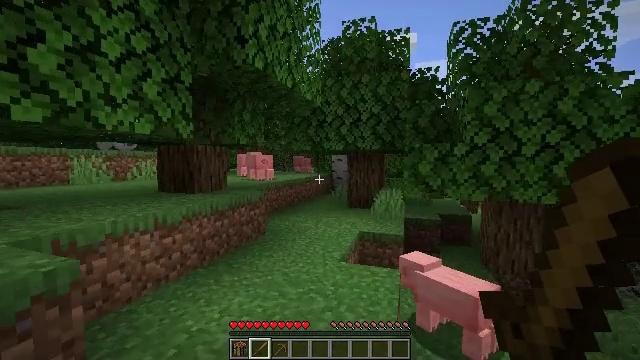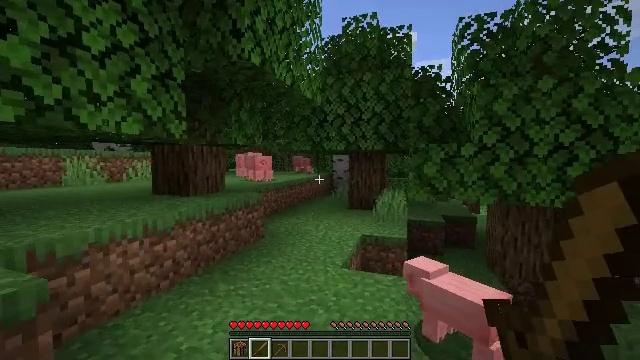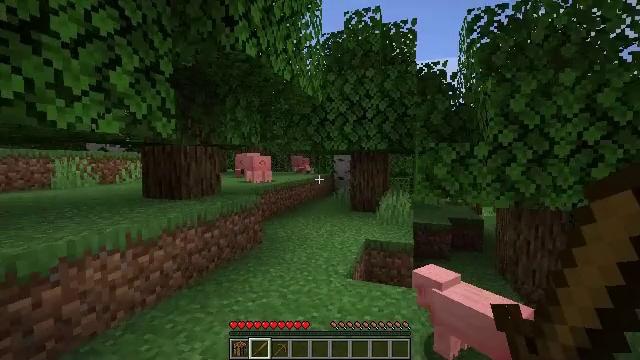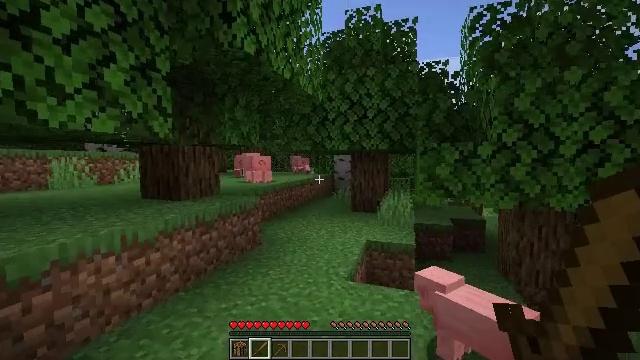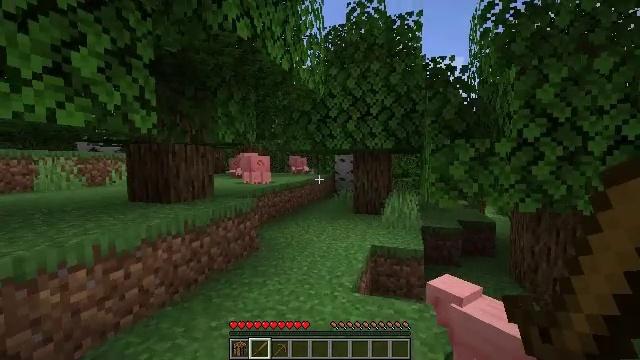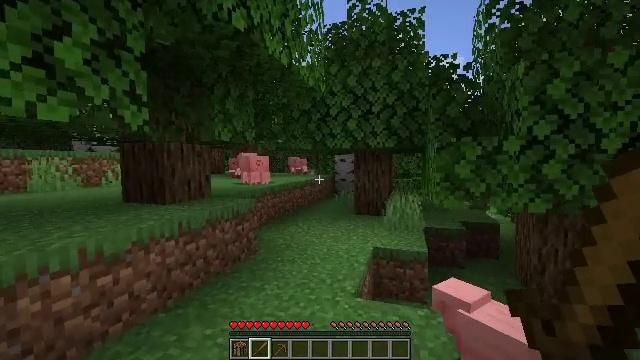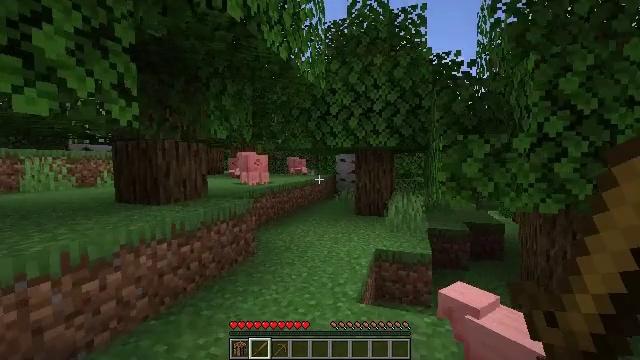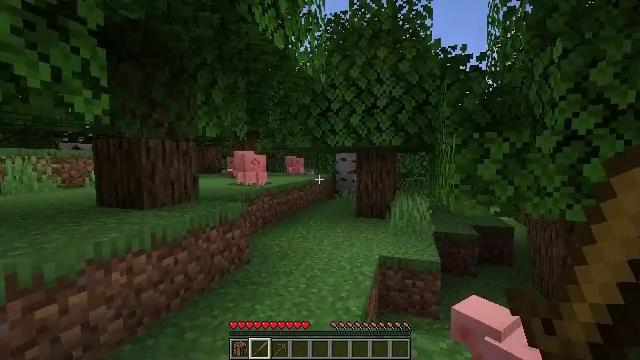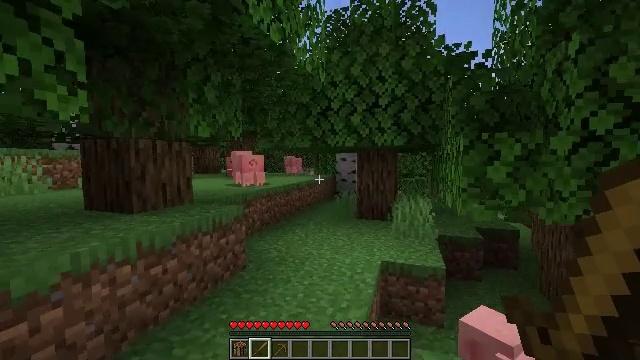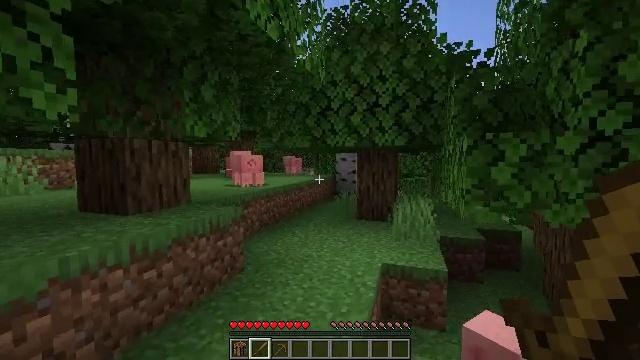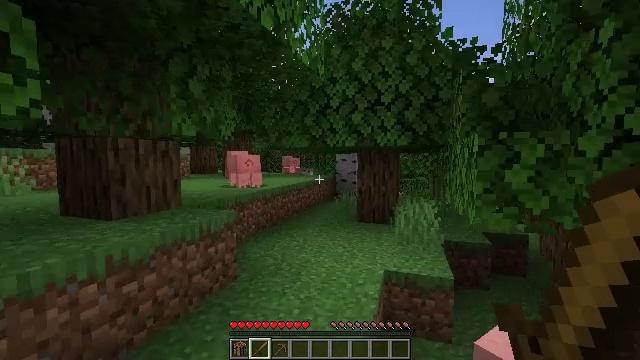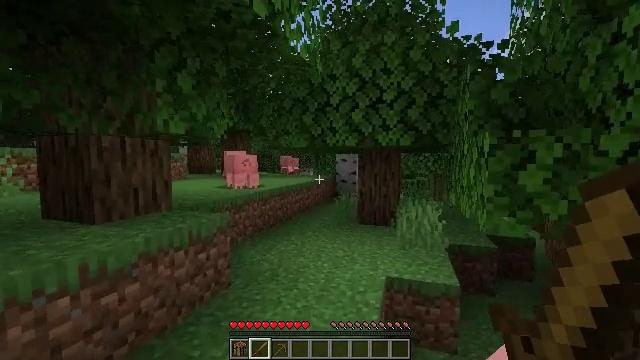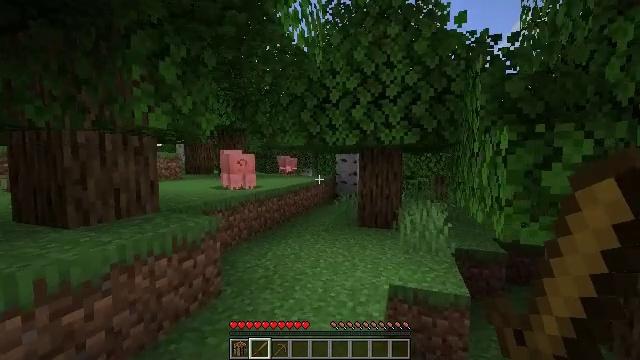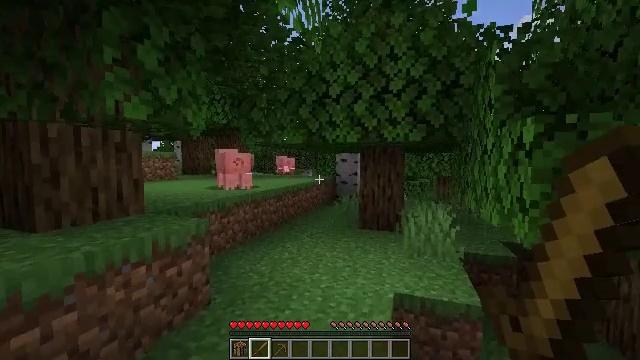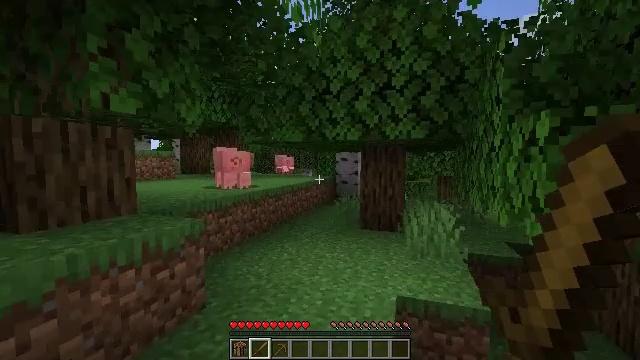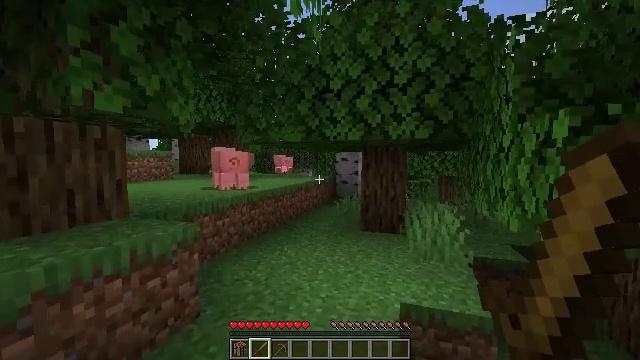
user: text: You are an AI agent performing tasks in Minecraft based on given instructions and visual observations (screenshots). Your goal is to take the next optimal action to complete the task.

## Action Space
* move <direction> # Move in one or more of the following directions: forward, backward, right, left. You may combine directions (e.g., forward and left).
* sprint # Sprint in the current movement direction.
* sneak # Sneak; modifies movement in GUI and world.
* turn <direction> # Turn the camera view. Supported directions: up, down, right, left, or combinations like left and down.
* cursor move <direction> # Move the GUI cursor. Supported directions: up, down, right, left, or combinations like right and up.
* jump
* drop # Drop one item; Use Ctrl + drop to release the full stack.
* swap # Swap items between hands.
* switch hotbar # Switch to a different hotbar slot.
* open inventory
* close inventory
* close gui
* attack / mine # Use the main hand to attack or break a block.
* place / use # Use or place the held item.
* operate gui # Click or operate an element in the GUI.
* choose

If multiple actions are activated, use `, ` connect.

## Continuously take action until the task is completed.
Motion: motion action
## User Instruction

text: Collect some oak leaves.
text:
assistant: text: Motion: move forward
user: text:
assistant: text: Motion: move forward
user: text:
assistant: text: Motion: move forward
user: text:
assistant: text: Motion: move forward
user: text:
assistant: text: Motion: move forward
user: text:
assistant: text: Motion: move forward
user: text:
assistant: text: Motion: move forward
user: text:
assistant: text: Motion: move forward
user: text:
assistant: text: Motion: move forward
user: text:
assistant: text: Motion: move forward
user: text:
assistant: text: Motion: move forward
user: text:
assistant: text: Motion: move forward
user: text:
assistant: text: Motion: move forward
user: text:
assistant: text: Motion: move forward
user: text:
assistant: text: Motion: move forward
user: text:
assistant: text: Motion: move forward
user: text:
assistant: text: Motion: move forward
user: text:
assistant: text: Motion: move forward
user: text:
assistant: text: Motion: move forward
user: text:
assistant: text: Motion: move forward
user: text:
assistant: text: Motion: move forward
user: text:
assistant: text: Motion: move forward, sprint
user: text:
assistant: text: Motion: move forward, sprint
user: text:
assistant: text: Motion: move forward, sprint
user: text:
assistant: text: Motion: move forward, sprint
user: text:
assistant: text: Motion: move forward, sprint
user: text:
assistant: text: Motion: move forward, sprint, jump
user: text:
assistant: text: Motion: move forward, sprint, turn left, jump
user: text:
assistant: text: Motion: move forward, sprint, turn left, jump
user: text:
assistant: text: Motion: move forward, sprint, turn left, jump